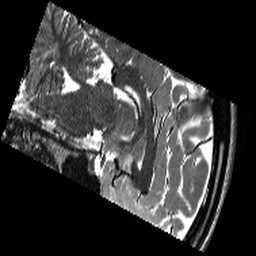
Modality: T2w
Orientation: sagittal
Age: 20
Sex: male
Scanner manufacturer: siemens
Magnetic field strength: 3 T
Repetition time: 13.15 s
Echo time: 0.082 s